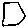
Label: hexagon